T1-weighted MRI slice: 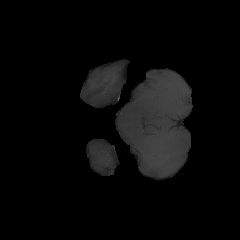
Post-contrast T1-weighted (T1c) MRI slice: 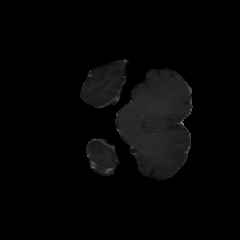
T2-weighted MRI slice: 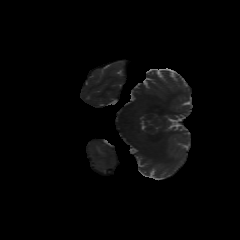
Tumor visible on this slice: yes